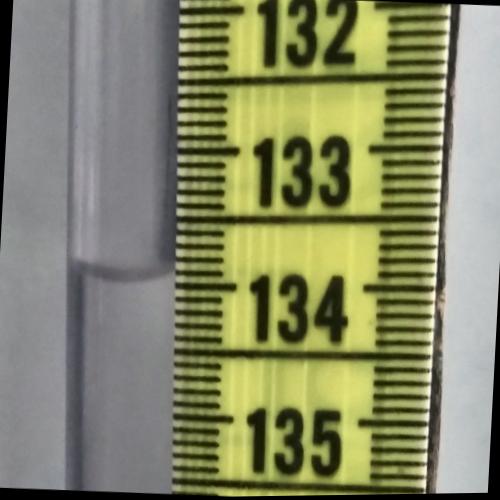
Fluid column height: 133.9 cm